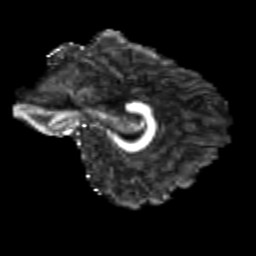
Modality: FA
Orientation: sagittal
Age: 25
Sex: female
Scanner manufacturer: siemens
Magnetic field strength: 3 T
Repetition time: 3.5 s
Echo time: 0.113 s